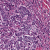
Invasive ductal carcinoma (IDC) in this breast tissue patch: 1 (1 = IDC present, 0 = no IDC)